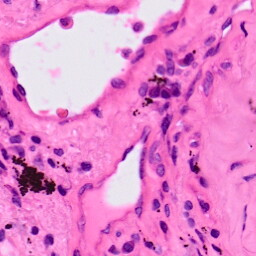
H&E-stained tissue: Lung